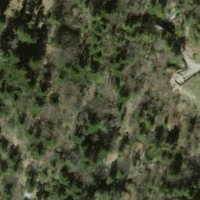
EUNIS habitat code: 44
Species observed at this site:
Veronica persica